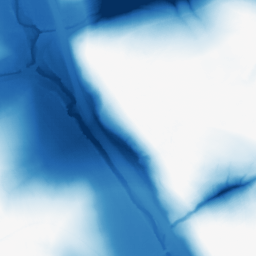
Category: morphological
Decomposition family: morphological
Decomposition parameters: operation: closing
size: 100
Upsampling method: sinc_hamming
Upsampling parameters: scale: 4
kernel_size: 16
Upsampling scale: 4